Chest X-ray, AP view. Patient: 45 years old, sex F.
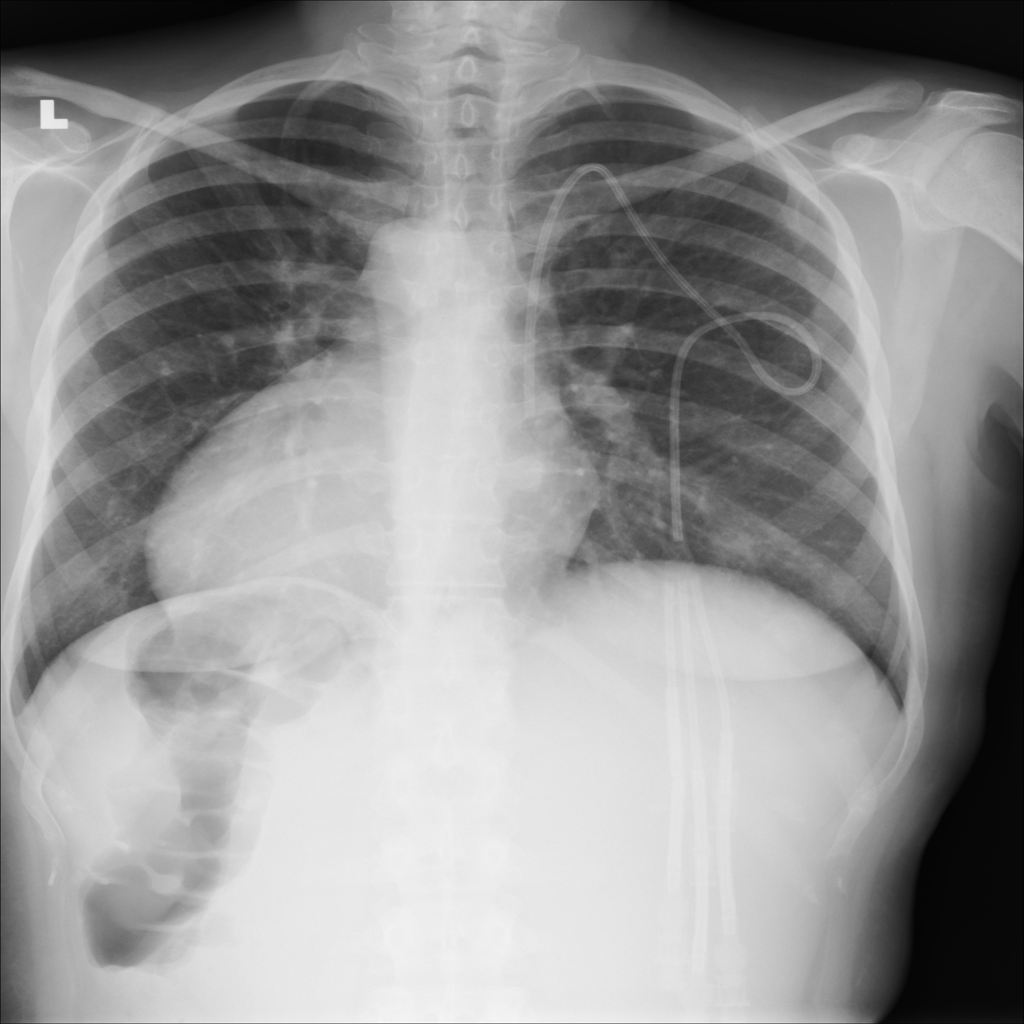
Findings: No Finding